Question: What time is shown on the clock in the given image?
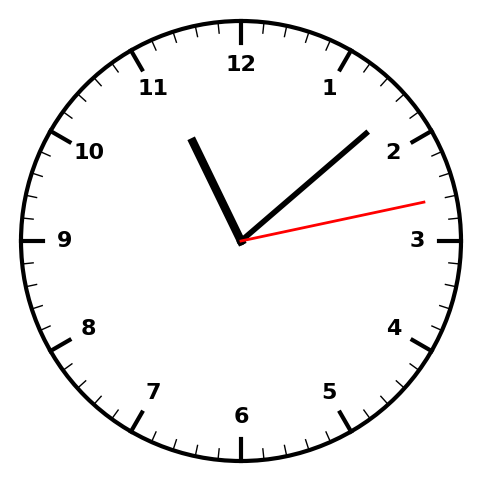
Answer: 11:08:13